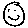
Label: smiley face